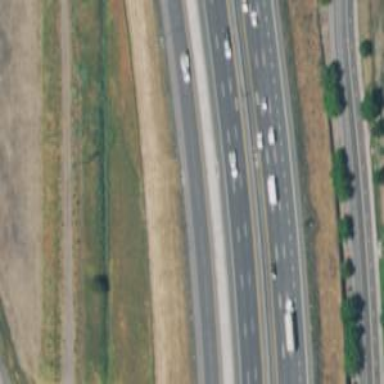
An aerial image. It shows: View of motorway.